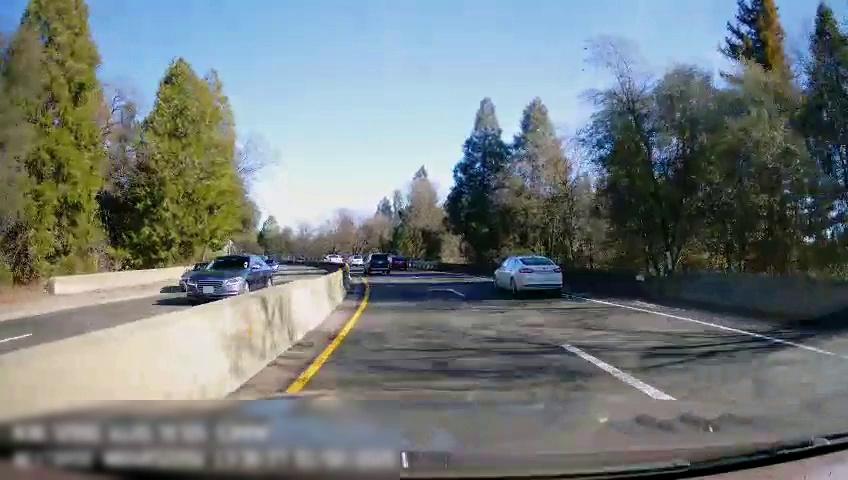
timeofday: Day
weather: Sunny
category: Drivable Space
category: Drivable Space
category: Vehicles | Truck
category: Vehicles | SUV
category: Vehicles | Car
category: Vehicles | Car
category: Vehicles | SUV
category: Vehicles | Car
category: Vehicles | Car
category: Vehicles | Car
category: Lanes | Current Lane
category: Lanes | Current Lane
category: Lanes | Current Lane
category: Lanes | Opposite Lane